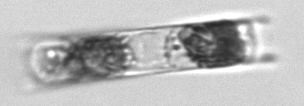
Label: Hemiaulus